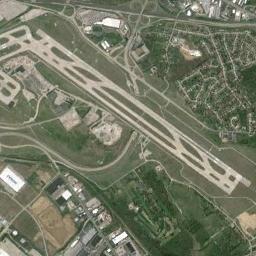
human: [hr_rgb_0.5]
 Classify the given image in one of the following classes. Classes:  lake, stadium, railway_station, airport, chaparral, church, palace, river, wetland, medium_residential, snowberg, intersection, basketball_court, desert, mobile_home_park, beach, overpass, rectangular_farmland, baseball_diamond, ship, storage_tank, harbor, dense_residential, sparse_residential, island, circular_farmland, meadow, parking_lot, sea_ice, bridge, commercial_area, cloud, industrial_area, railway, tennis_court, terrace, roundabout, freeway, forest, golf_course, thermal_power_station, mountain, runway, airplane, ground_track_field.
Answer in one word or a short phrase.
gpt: airport